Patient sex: M
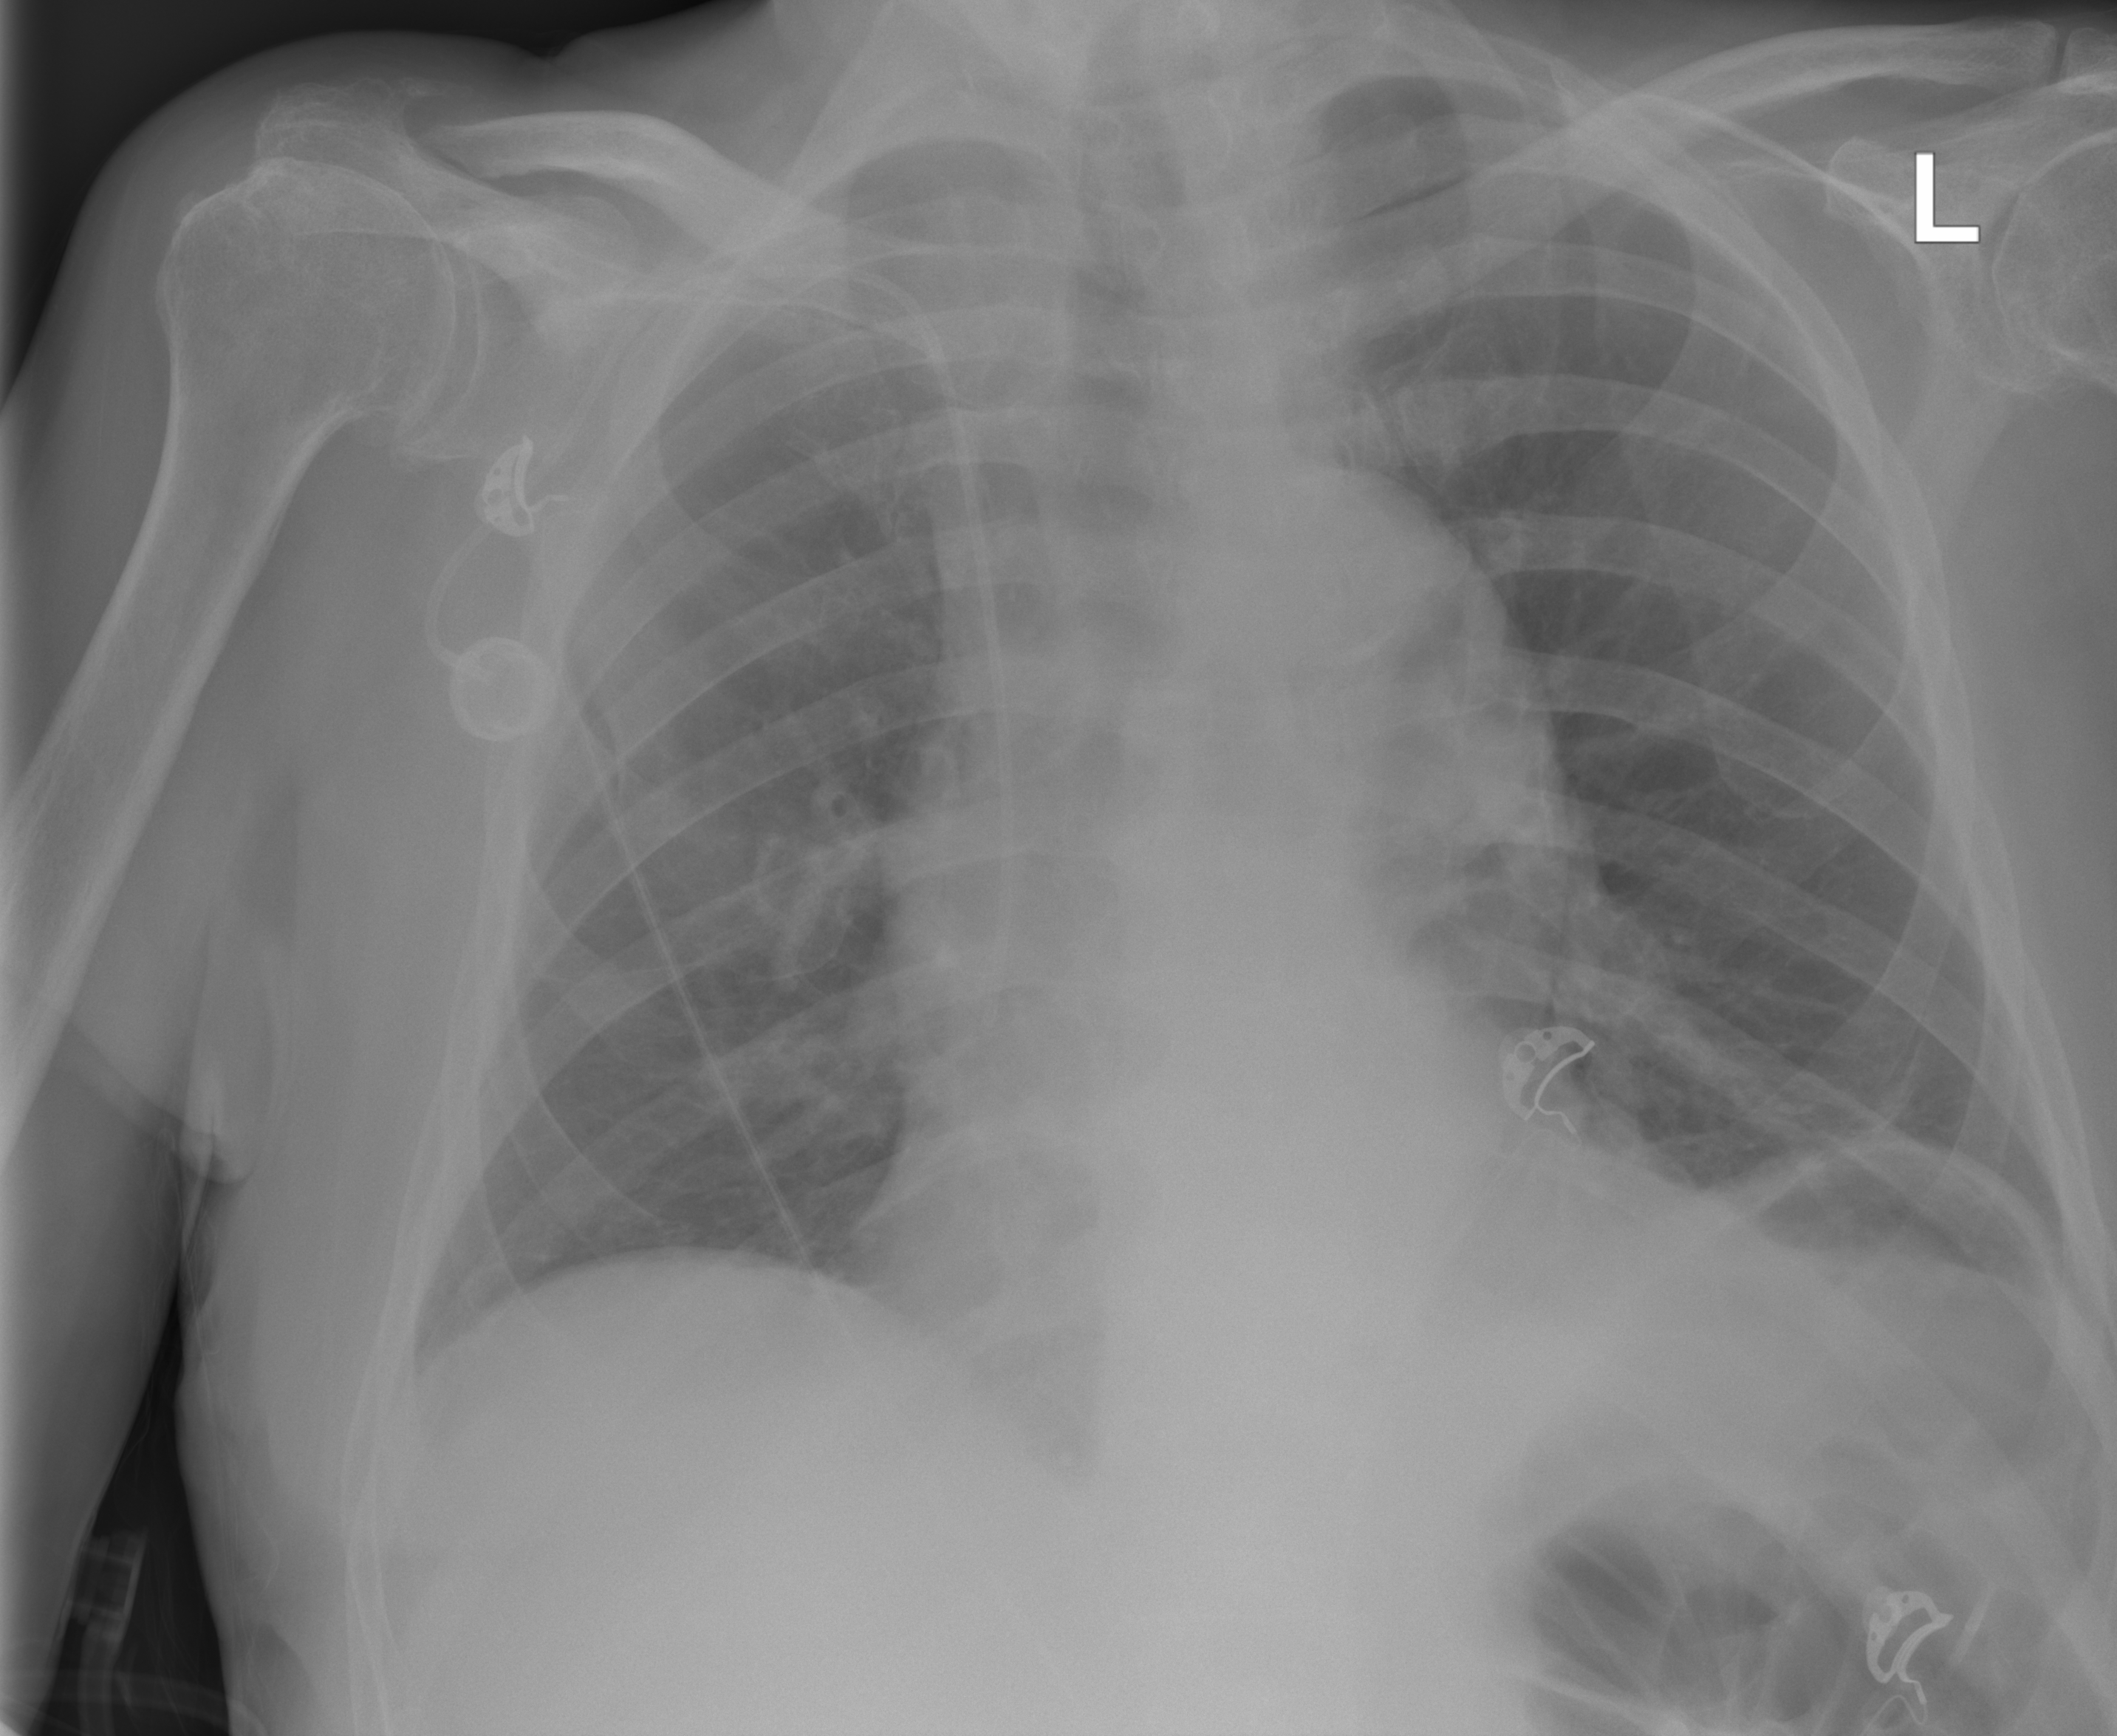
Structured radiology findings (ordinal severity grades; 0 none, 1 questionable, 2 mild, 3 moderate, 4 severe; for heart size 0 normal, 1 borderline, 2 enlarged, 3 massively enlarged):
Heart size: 1
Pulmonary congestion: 0
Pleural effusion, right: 0
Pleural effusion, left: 0
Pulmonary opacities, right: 1
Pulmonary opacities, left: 0
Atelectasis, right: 0
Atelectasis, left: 0